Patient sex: M
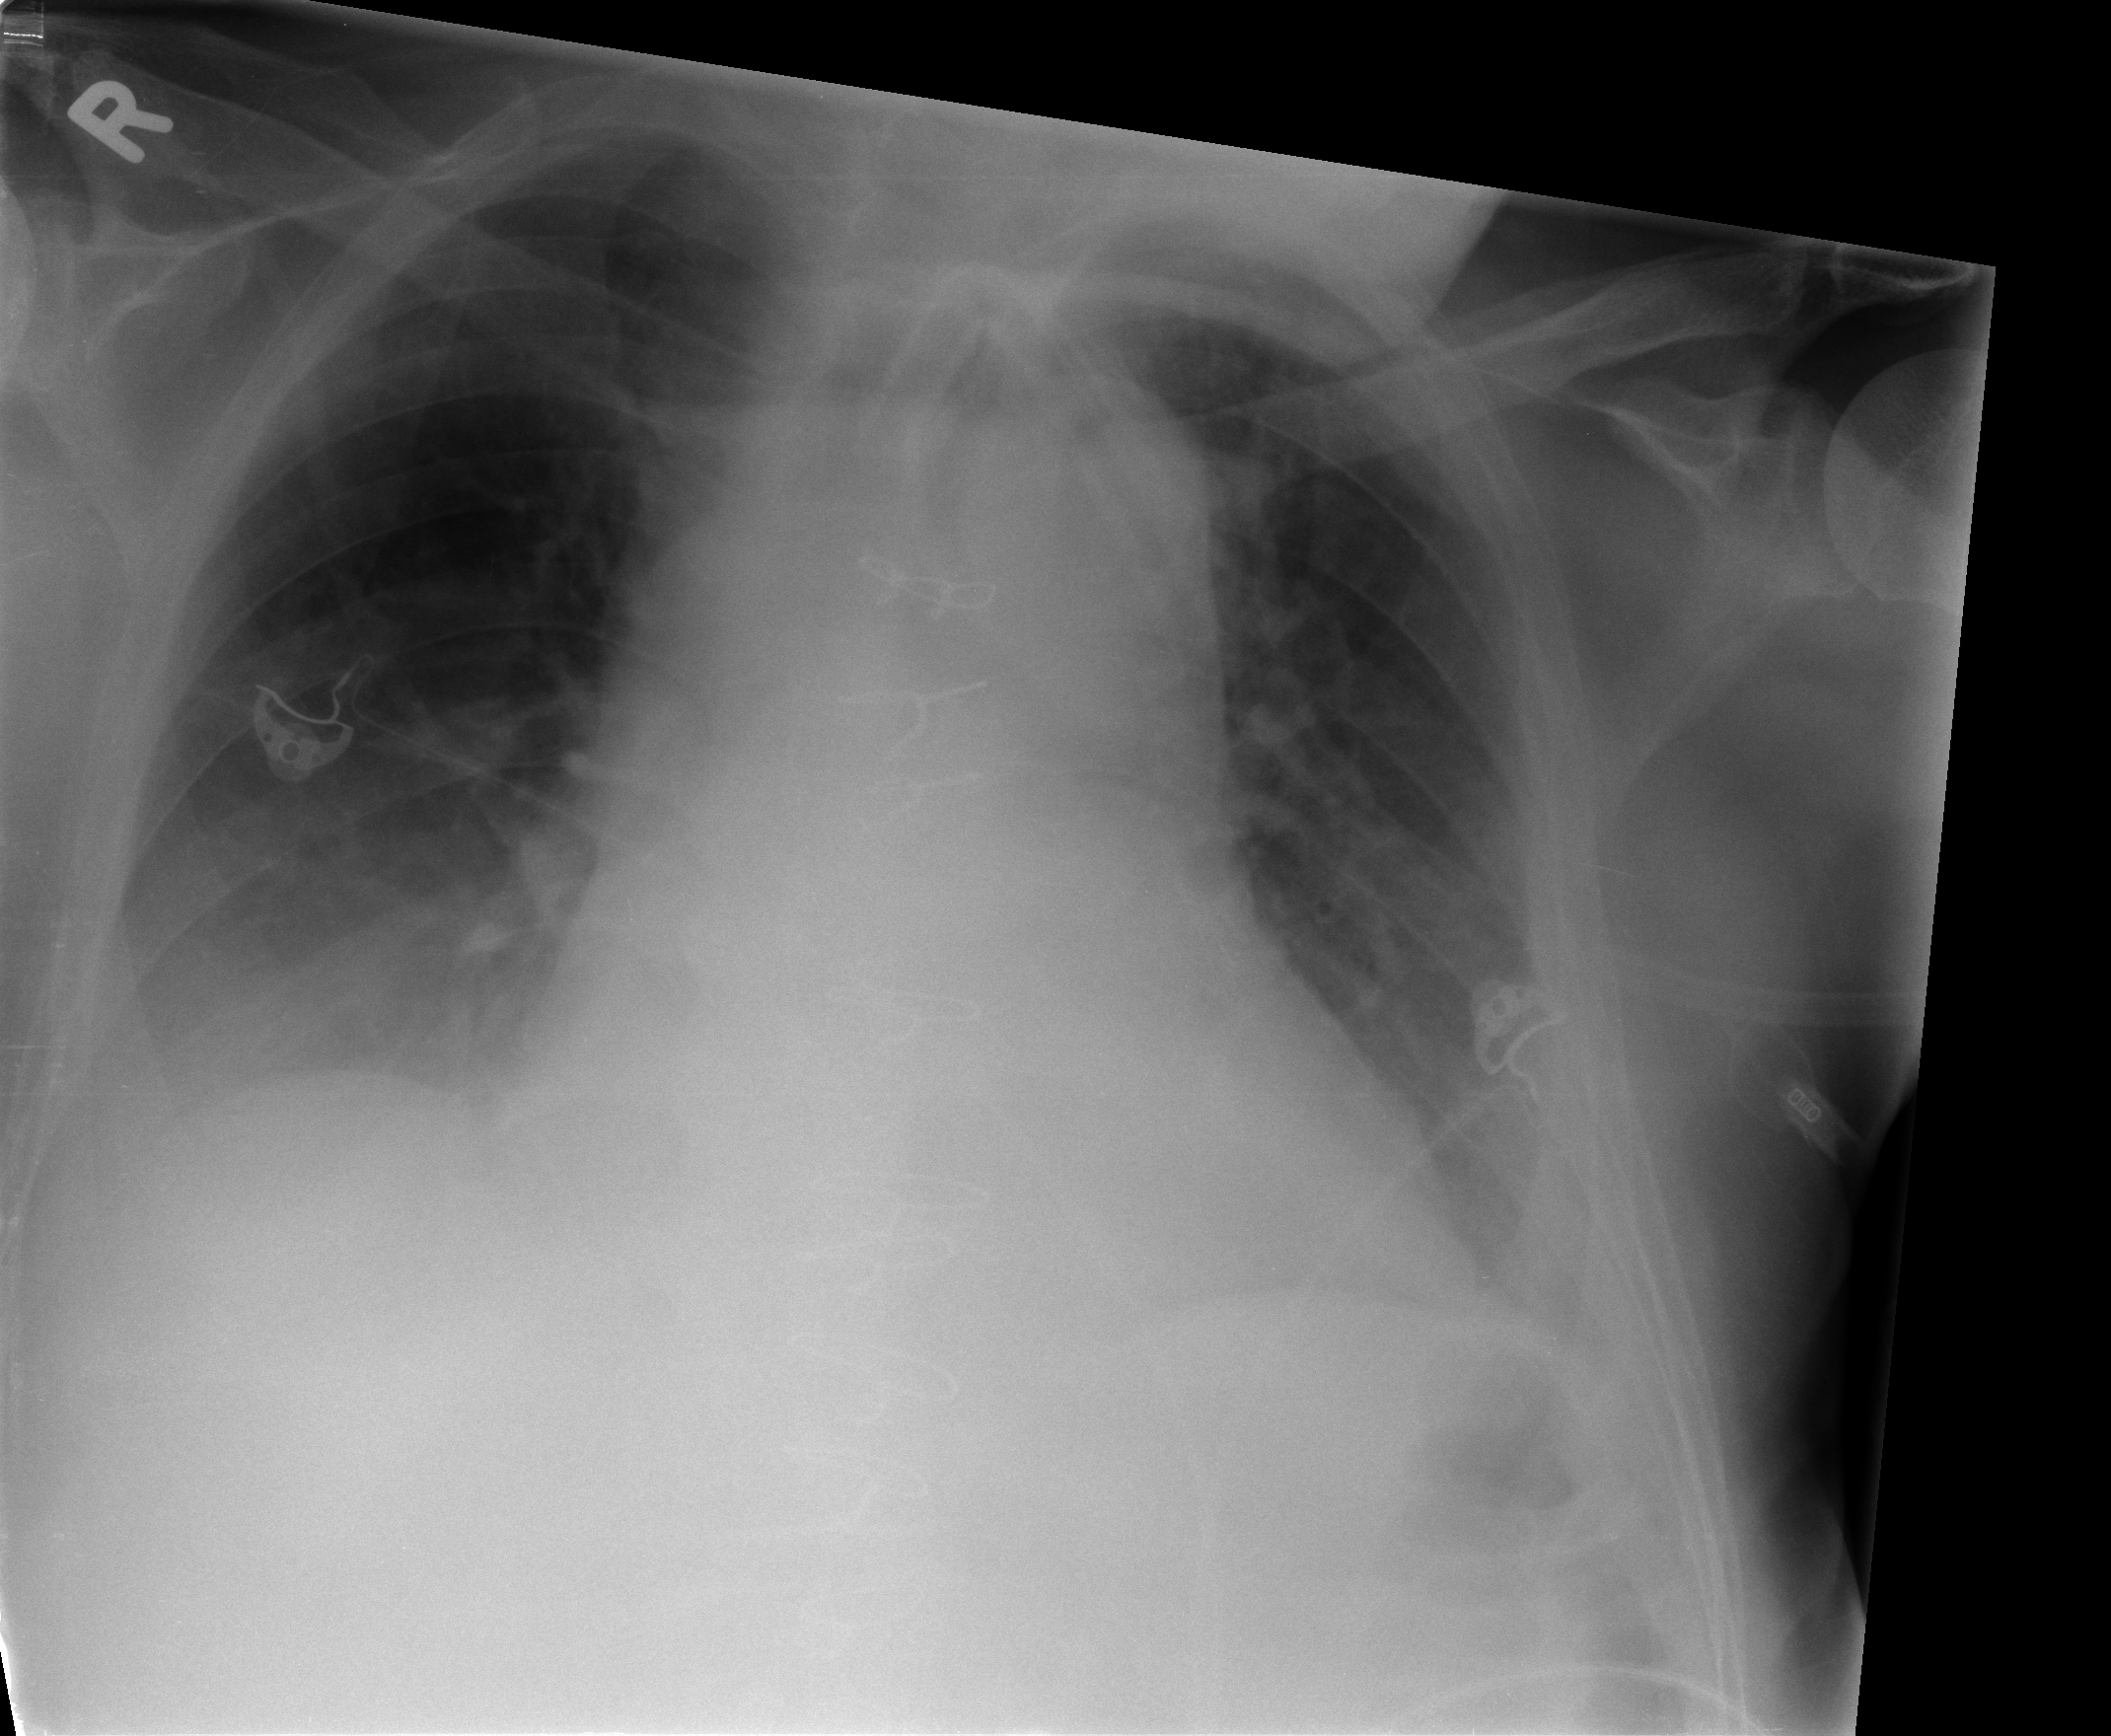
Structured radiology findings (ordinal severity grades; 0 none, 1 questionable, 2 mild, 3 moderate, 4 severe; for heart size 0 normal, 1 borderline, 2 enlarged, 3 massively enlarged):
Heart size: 2
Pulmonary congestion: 2
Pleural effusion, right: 2
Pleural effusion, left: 2
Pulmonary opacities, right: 0
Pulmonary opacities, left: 2
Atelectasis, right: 2
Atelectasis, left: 2